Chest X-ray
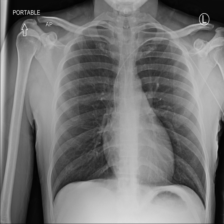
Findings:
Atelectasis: negative
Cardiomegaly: negative
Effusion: negative
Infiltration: negative
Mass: negative
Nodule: negative
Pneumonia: negative
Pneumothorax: negative
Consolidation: negative
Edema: negative
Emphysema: negative
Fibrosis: negative
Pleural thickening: negative
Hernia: negative